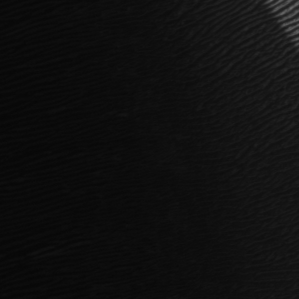
Label: frost